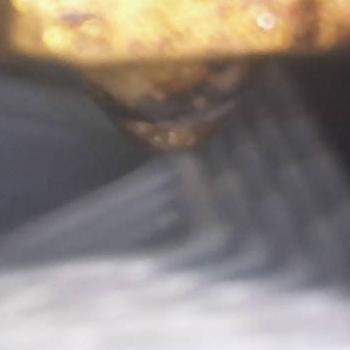
Flow rate: 39%